Field crop: maize
Growth stage: 2
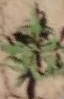
Species: atriplex